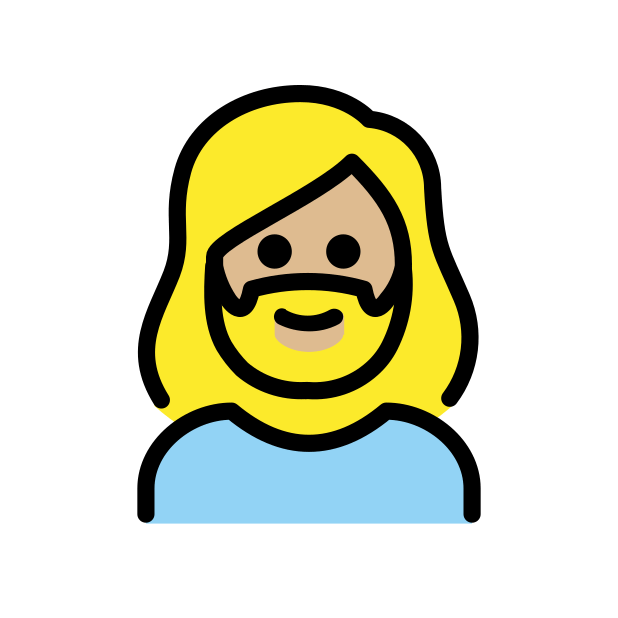
woman: medium-light skin tone, beard